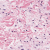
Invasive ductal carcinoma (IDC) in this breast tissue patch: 0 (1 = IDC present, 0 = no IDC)